Question: I have a View component which initialises <URL>, like the below image.

My View component which initialises youtube api does not have any items. (Removed 's:actionContent' to try out popup)
'''
<s:View xmlns:fx="http://ns.adobe.com/mxml/2009"
xmlns:s="library://ns.adobe.com/flex/spark" title="YoutubeVideoPlay" viewActivate="init()" >
<fx:Script source="YoutubePlayer.as"/>
<fx:Script>
<![CDATA[
//navigator.addEventListener(TouchEvent.TOUCH_BEGIN,showPlayerControl); How to add a event listener on the youtube player?
public function showPlayerControl():void{
PopUpManager.addPopUp(PlayerControls,player);
}
]]>
</fx:Script>
<fx:Declarations>
<!-- Place non-visual elements (e.g., services, value objects) here -->
</fx:Declarations>
</s:View>
'''
Need help with this popup manager to appear on top of chromeless player, when the user taps on the playing video.
'''
<s:Panel xmlns:fx="http://ns.adobe.com/mxml/2009"
xmlns:s="library://ns.adobe.com/flex/spark" width="400" height="300">
<fx:Script source="../YoutubePlayer.as"/>
<fx:Declarations>
<!-- Place non-visual elements (e.g., services, value objects) here -->
</fx:Declarations>
<fx:Style>
@namespace s "library://ns.adobe.com/flex/spark";
global
{
modal-transparency: 0.0;
modal-transparency-color: white;
modal-transparency-blur: 0;
}
</fx:Style>
<fx:Script>
<![CDATA[
import mx.managers.PopUpManager;
/*[Bindable][Embed(source="view/assets/images/play32.png")]
public static var iconPlay : Class;*/
[Bindable][Embed(source="view/assets/images/pause32.png")]
public static var iconPause : Class;
[Bindable][Embed(source="view/assets/images/forward32.png")]
public static var iconForward : Class;
[Bindable][Embed(source="view/assets/images/rewind32.png")]
public static var iconRewind : Class;
//addEventListener(FlexMouseEvent.MOUSE_DOWN_OUTSIDE,removePlayerControls);
/*private function removePlayerControls(event:FlexMouseEvent):void {
PopUpManager.removePopUp(this);
}*/
public function closeAndBackup():void {
dispose();
navigator.popView();
}
public function initAndPlay():void {
player.playVideo();
}
private var _duration:String = "";
[Bindable]
public function get duration():String {
return _duration;
}
public function set duration(val:String):void {
_duration = val;
}
protected function ytVideoSlider_changeHandler(event:Event):void
{
// TODO Auto-generated method stub
trace(event.currentTarget.value);
player.seekTo(event.currentTarget.value,true);
}
]]>
</fx:Script>
<s:VGroup>
<s:HGroup>
<s:layout>
<s:HorizontalLayout paddingTop="10" paddingLeft="10"/>
</s:layout>
<s:HSlider id="ytVideoSlider"
liveDragging="true"
dataTipPrecision="1"
maximum="{duration}"
change="ytVideoSlider_changeHandler(event)"/>
<s:Label text="{Math.round(ytVideoSlider.value)}"/>
</s:HGroup>
<s:Button icon="{iconRewind}" click="player.playVideo()"/>
<s:Button icon="{iconPause}" click="player.pauseVideo()"/>
<s:Button icon="{iconForward}" click="closeAndBackup()"/>
</s:VGroup>
</s:Panel>
'''
Any help will be appreciated. :)
I have just started with Flash Builder's spark components, so pardon me if my question is too lame.
Or Is there any link/tutorial available to place player controls on top of chromeless youtube player?
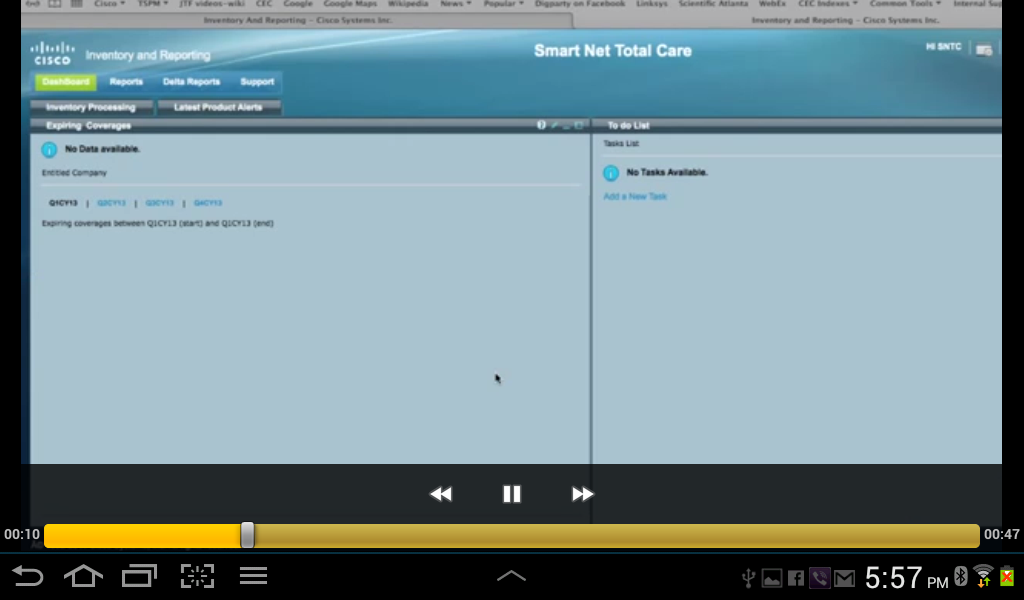
Answer: You should be able to add a click listener to the entire view. While I have never used this API before, I would imagine it would look something like this:
'''
<s:View xmlns:fx="http://ns.adobe.com/mxml/2009"
xmlns:s="library://ns.adobe.com/flex/spark" title="YoutubeVideoPlay"
viewActivate="init()" click="showPlayerControl()">
<fx:Script source="YoutubePlayer.as"/>
<fx:Script>
<![CDATA[
public function showPlayerControl():void{
PopUpManager.addPopUp(PlayerControls,player);
}
]]>
</fx:Script>
<fx:Declarations>
<!-- Place non-visual elements (e.g., services, value objects) here -->
</fx:Declarations>
'''